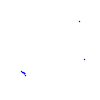
Particle: pion